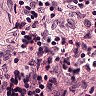
Metastatic tissue present: no